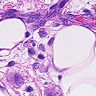
Metastatic tissue present: yes